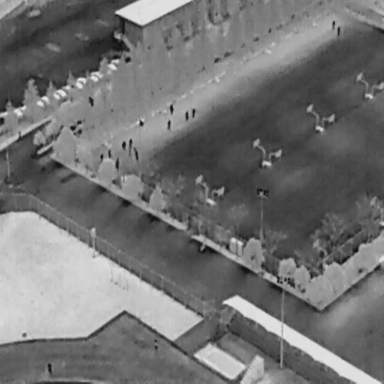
There are 13 Cars in the infrared image.